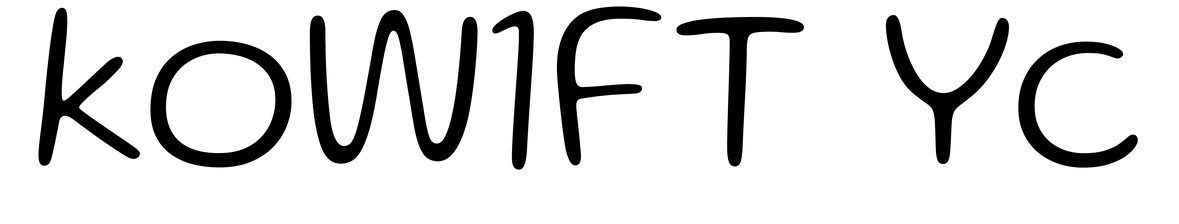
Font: Gluten_ExtraLight